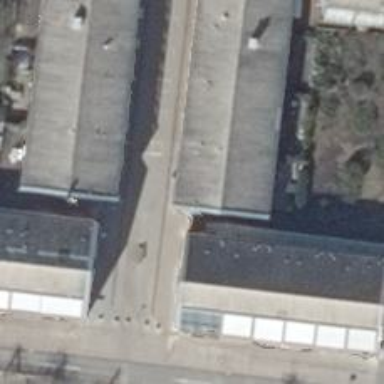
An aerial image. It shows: Furniture shop.